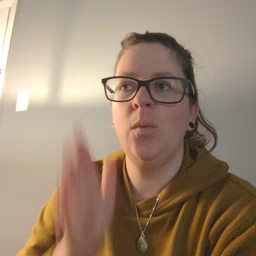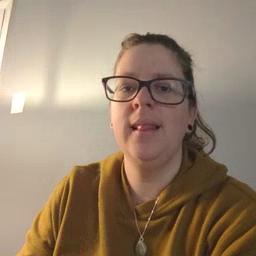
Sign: will